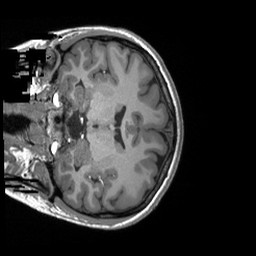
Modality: T1w
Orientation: coronal
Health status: ill
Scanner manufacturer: siemens
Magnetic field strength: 3 T
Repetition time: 2.3 s
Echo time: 0.00243 s